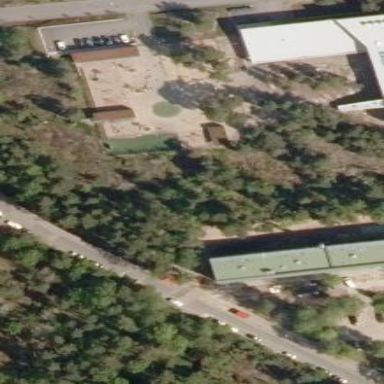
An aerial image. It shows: Kindergarten.